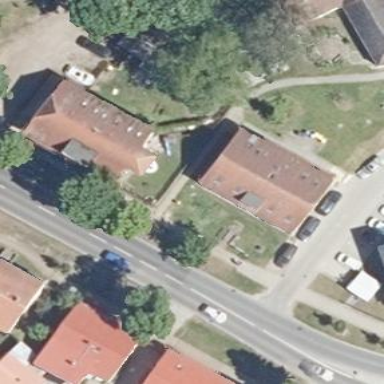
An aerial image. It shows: Community center building.